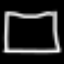
Label: square